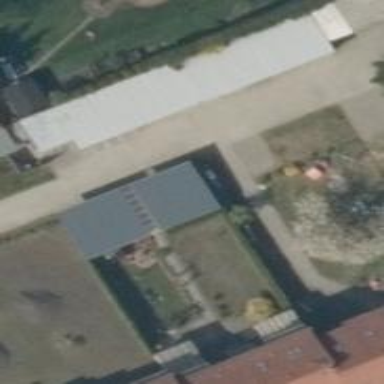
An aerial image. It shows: Group of garages.